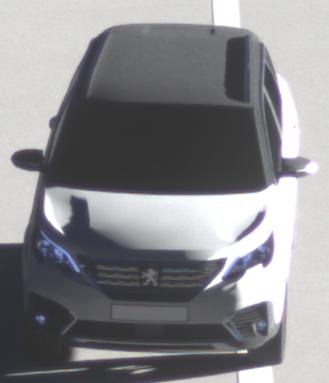
Make: Peugeot
Model: 5008 1.2 PureTech 130 Active
Detailed model: 5008 (II) (03/17 - 09/20)
Model produced from: 2017/03
Model produced until: 2018/07
Doors: 5
Color: white
Road condition: dry road
Daytime: sunrise or sunset
Contrast: high contrast